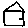
Label: house